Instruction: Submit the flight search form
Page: home
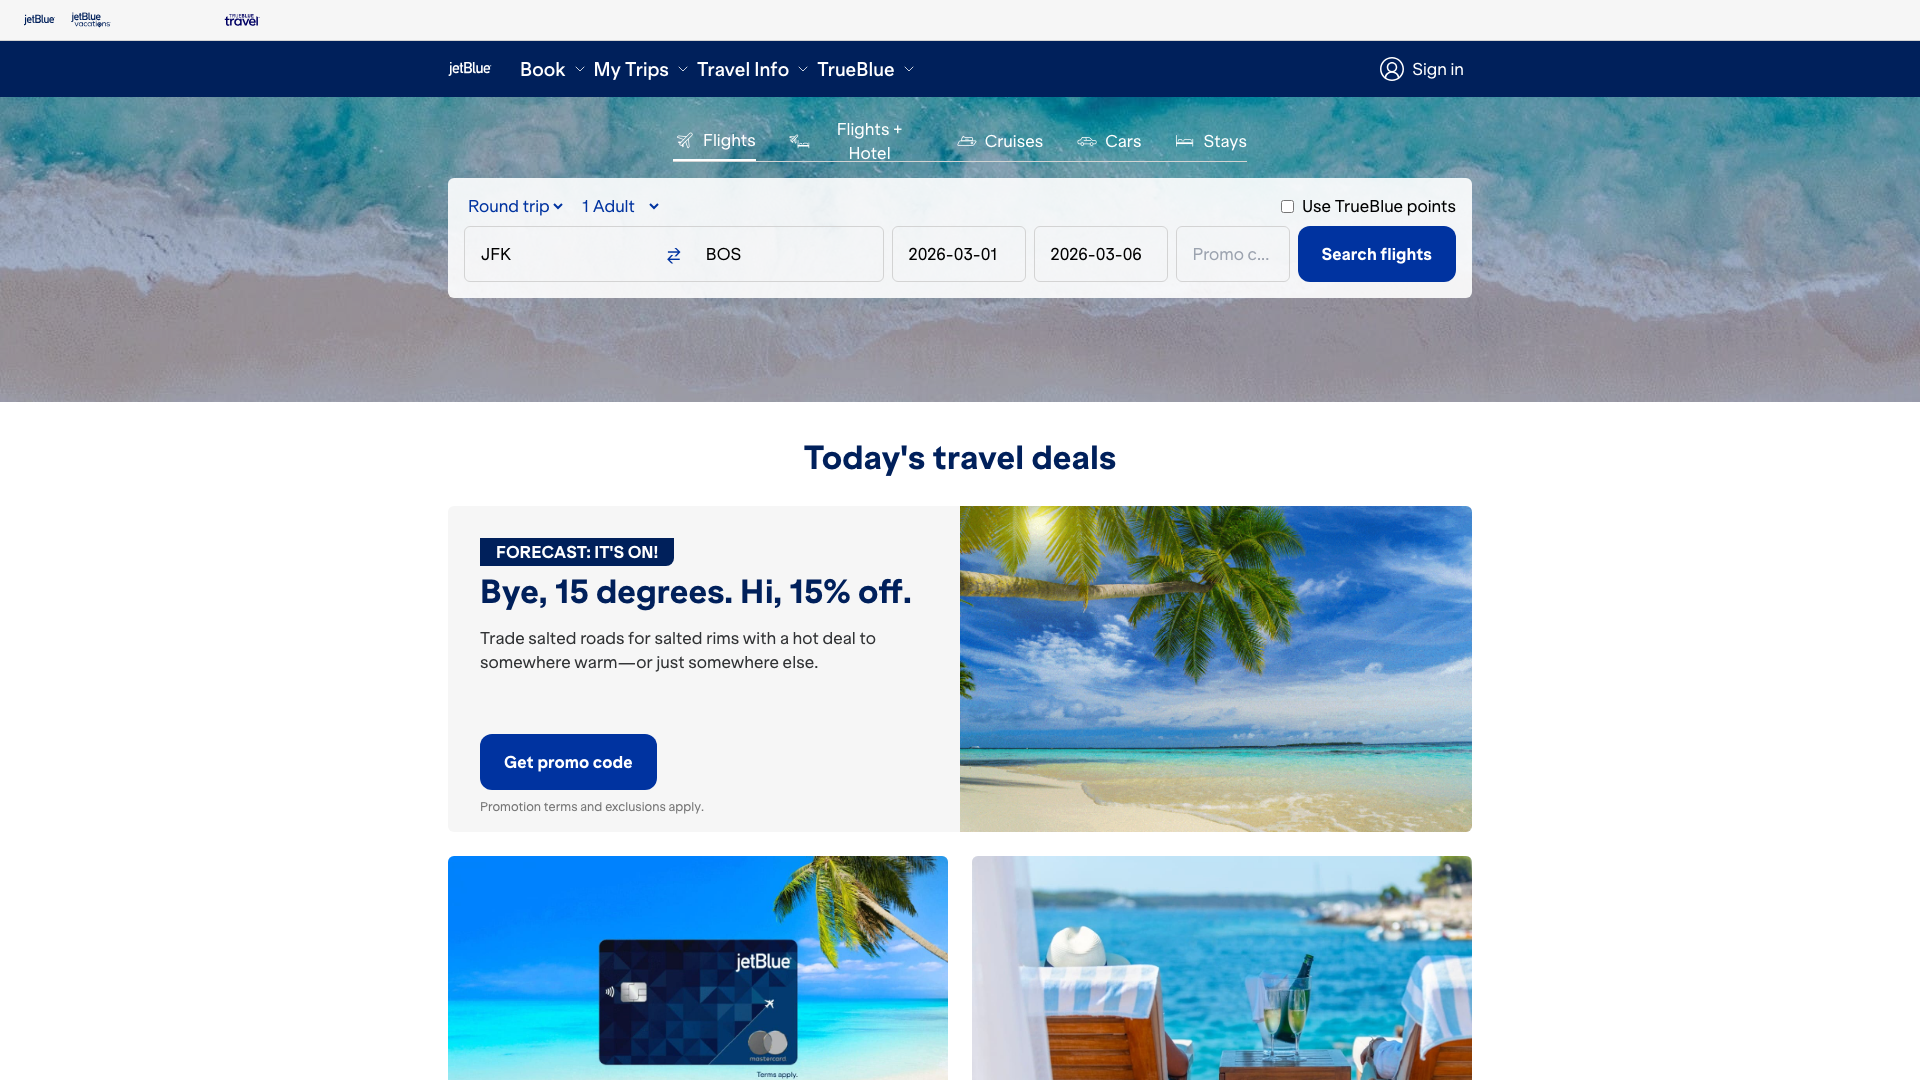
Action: click